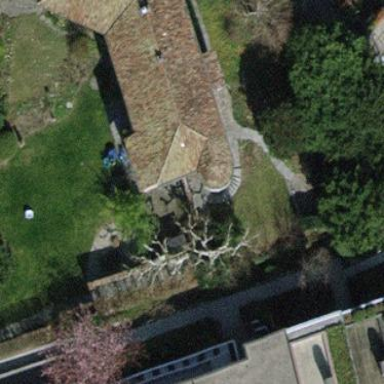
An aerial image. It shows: House with hipped roof.